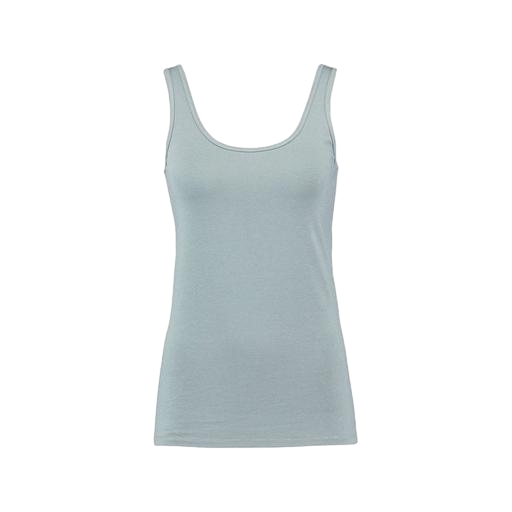
slim scoop tank, light blue tank top, longline singlet, white background